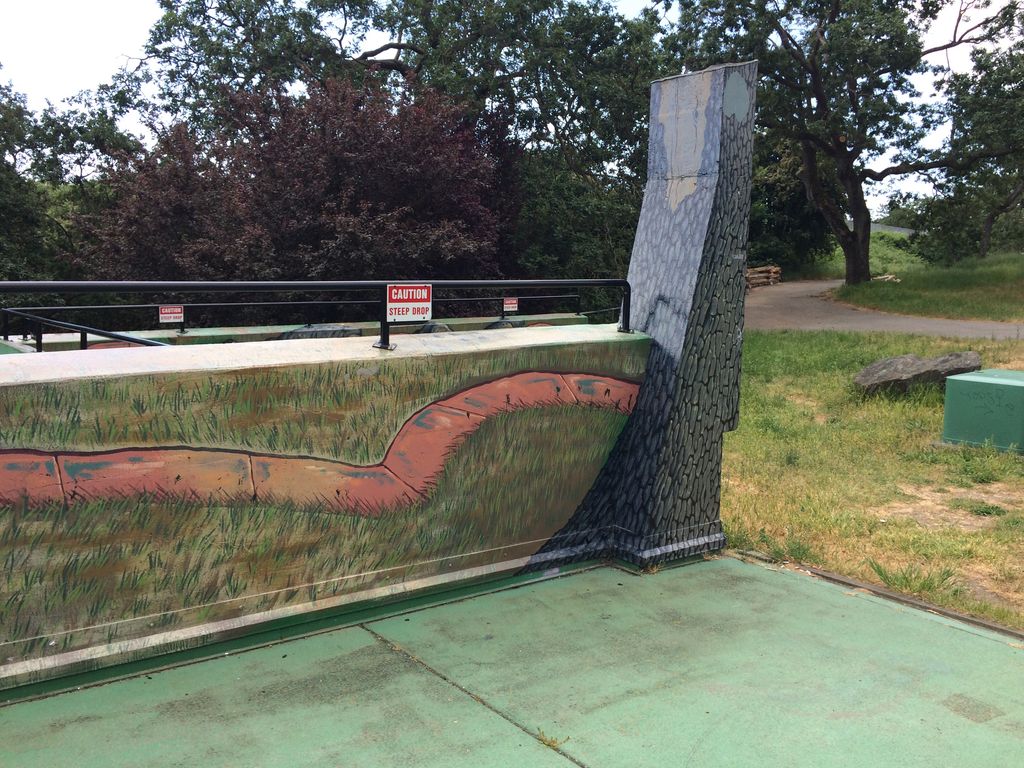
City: victoria